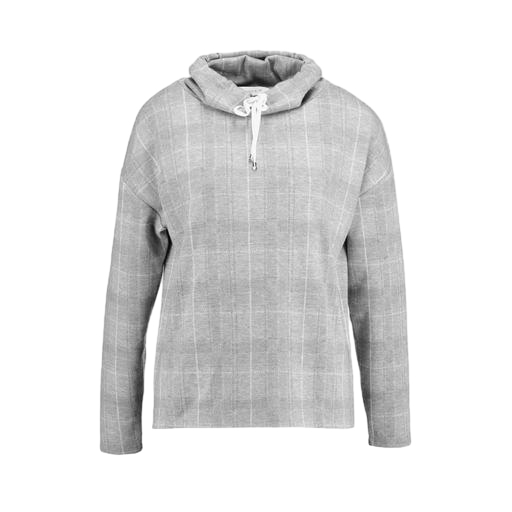
grey hoodie, grey female checked shirt, long sleeved hoodie, white background